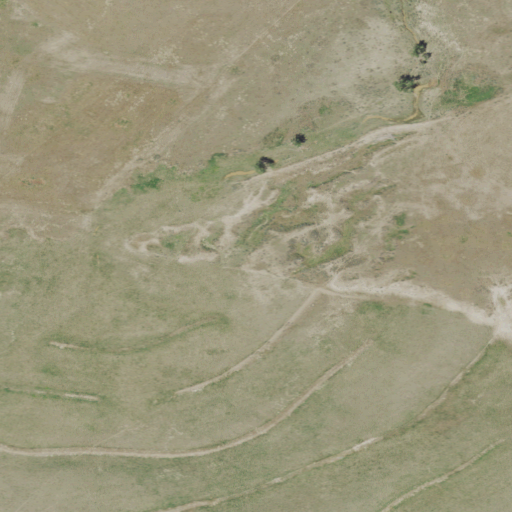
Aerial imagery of valley in Montana named Little Tepee Creek containing grassland, shrub, herbaceous wetlands, and cultivated crops